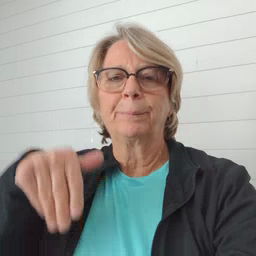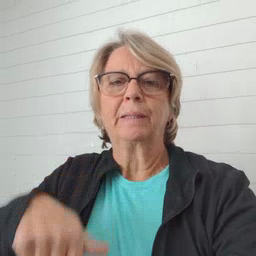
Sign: puppy